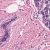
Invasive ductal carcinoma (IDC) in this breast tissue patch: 0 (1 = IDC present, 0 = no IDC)